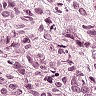
Metastatic tissue present: yes